Modality: CBCT
Slice 84 of 228
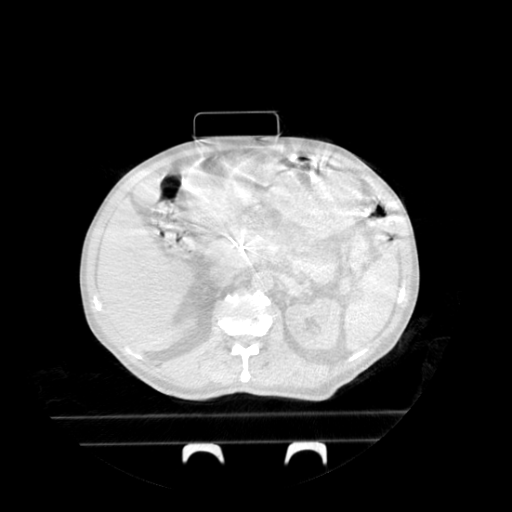